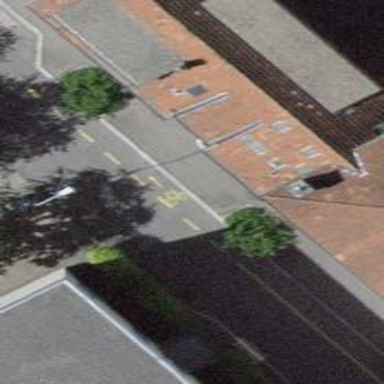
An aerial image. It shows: Kindergarten.